Aerial crown-view tile of a tropical tree (Barro Colorado Island, Panama), acquired 20240813:
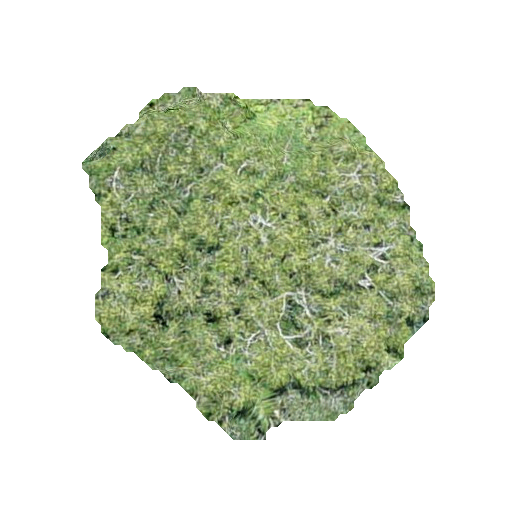
Species: Guatteria lucens
GBIF accepted scientific name: Guatteria lucens
Crown area: 133.69 m²